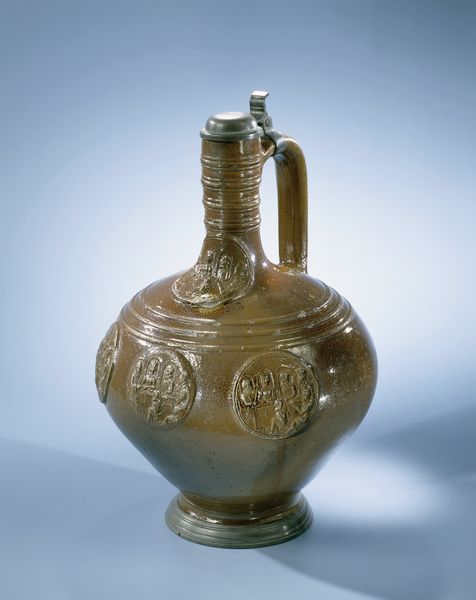
Titel: Kruik van steengoed
Standort: Amsterdam
Institution: Rijksmuseum
Schlagwörter: menschen, braun, rund, amphore, henkel, krug, griff, klappe, verzierungen